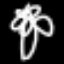
Label: palm tree